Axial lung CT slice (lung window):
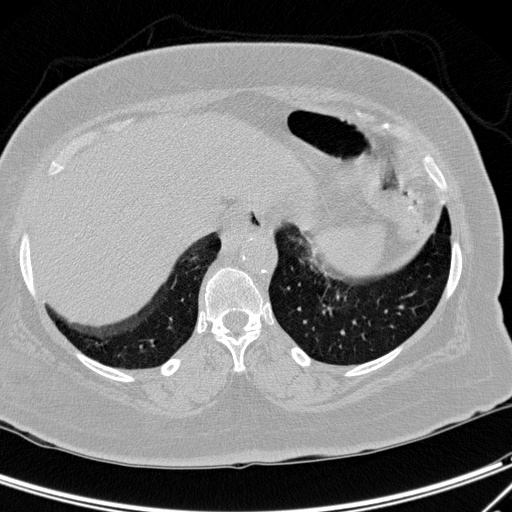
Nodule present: no